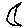
Label: moon